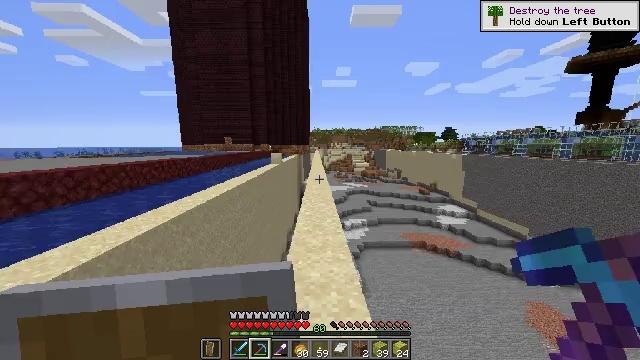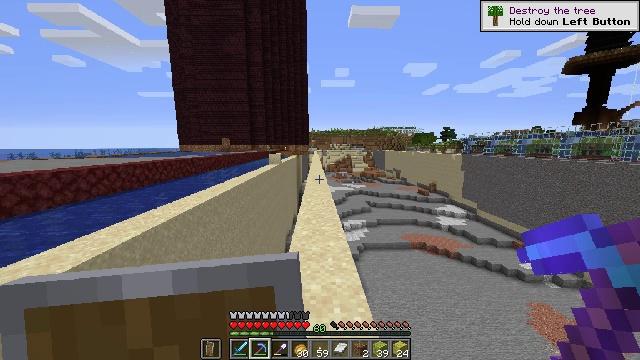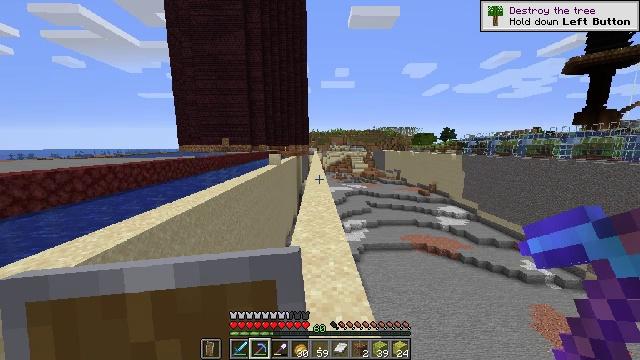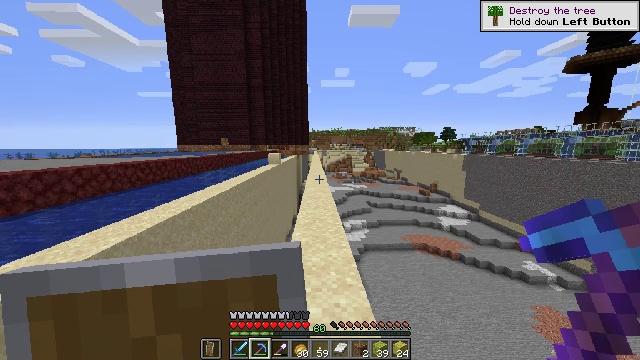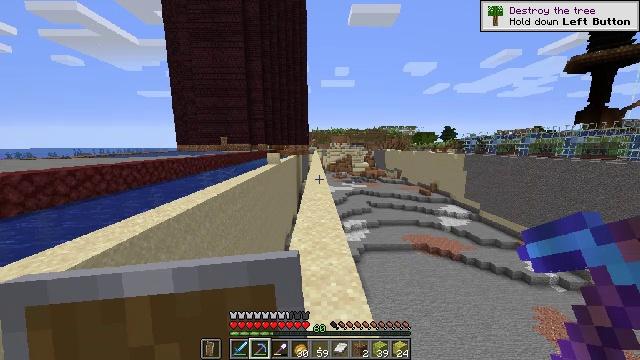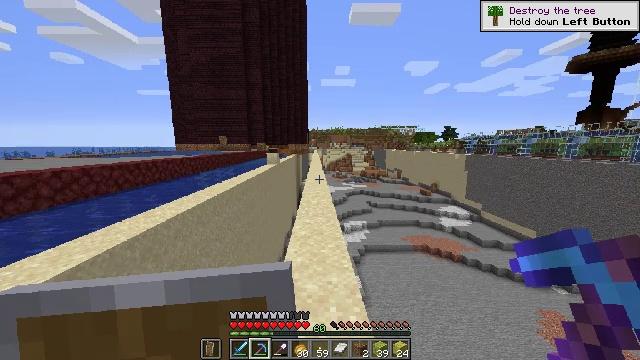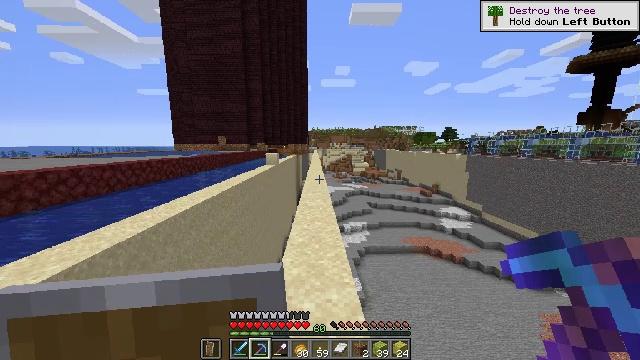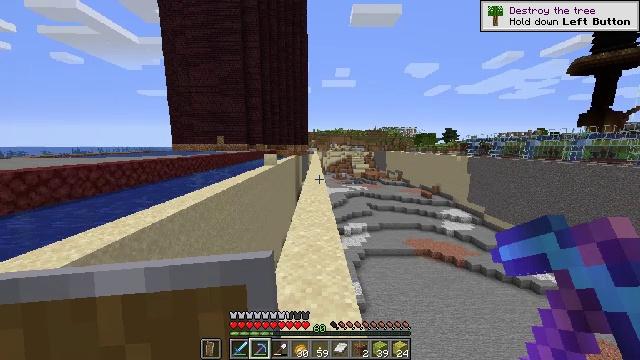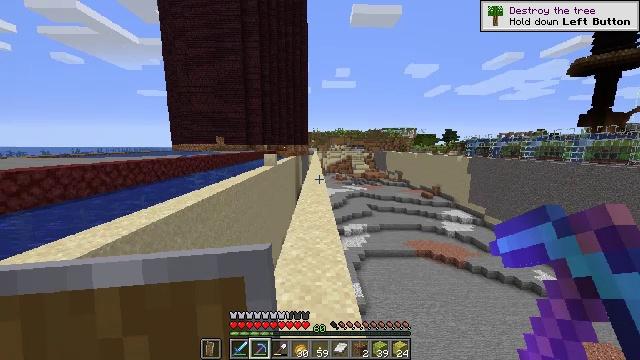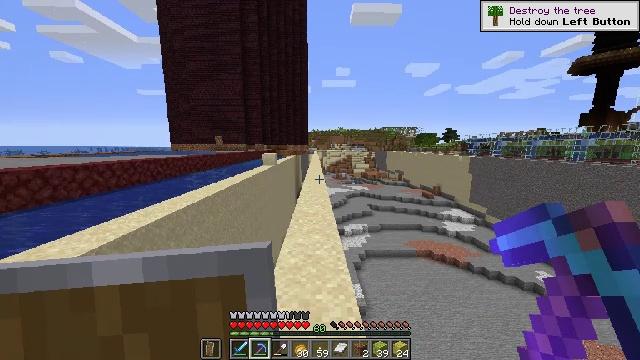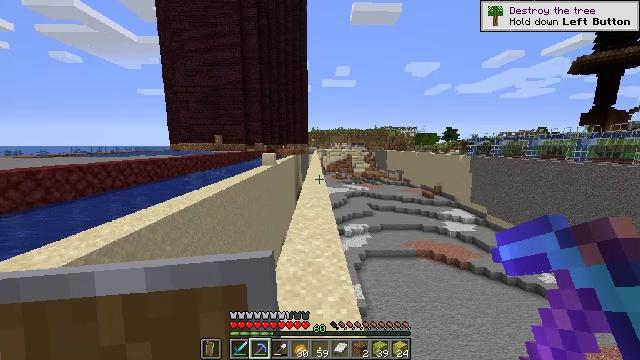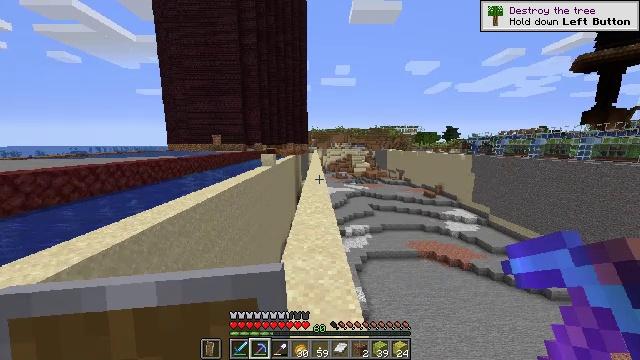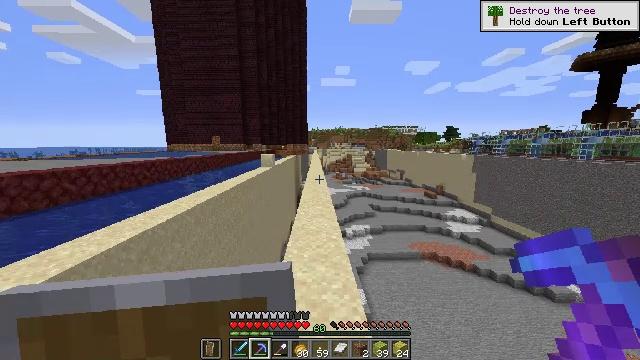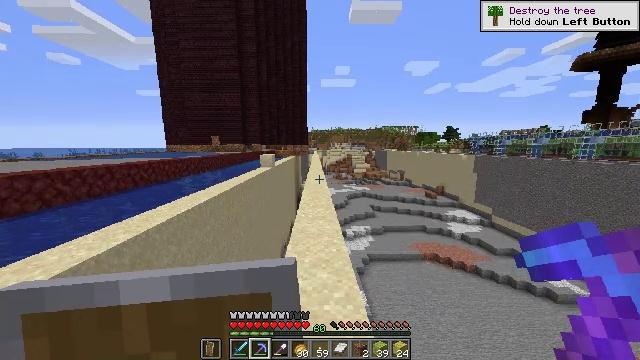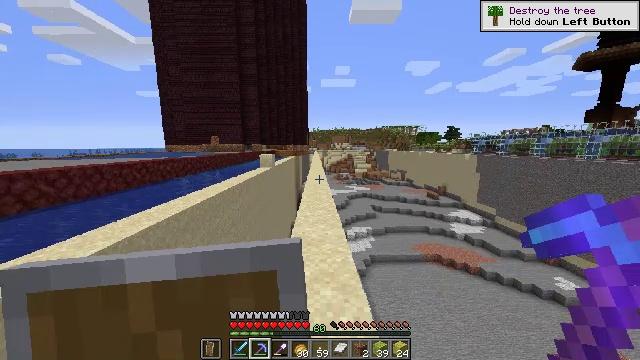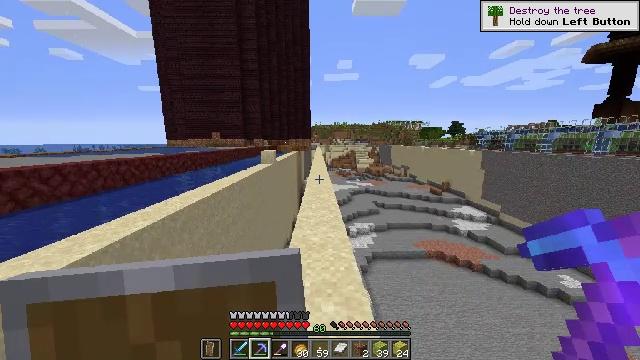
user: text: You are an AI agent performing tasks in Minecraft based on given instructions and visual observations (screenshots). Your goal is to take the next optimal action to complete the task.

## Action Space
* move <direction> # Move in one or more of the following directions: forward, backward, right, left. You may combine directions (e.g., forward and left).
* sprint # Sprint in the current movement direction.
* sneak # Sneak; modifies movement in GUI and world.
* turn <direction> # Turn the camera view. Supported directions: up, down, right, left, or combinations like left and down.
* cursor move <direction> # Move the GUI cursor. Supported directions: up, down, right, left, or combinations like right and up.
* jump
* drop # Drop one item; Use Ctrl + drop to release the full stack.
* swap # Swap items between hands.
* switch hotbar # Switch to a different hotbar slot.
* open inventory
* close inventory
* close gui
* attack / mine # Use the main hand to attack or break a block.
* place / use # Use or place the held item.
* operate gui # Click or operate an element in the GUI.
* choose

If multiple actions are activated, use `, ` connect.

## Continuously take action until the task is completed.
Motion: motion action
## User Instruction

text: Drop kelp from the inventory.
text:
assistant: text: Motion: move forward
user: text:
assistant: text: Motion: move forward
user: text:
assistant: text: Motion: move forward
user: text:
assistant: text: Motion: move forward
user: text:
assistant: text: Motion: move forward
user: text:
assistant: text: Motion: move forward
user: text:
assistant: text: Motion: move forward
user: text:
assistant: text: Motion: move forward
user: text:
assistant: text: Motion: move forward
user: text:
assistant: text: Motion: move forward
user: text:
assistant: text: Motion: move forward
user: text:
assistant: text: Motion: move forward
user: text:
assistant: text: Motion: move forward
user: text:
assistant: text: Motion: move forward
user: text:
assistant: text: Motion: move forward, turn down
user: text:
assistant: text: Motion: move forward
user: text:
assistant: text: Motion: move forward
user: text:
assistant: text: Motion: move forward
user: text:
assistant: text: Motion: move forward
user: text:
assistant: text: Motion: move forward
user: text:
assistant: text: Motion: move forward
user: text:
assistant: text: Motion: move forward
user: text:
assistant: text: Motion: move forward
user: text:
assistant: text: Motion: move forward
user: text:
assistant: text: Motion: move forward
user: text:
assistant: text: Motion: move forward
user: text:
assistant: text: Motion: move forward
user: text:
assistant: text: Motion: move forward
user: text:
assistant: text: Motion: move forward
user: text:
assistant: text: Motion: move forward